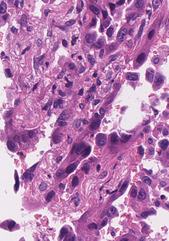
Tumor epithelial tissue: yes
Tumor-associated stroma tissue: yes
Normal tissue: no